Question: I have a site developed in wordpress but something is wrong with the display. When I visit the URL, only HTML codes are displaying on the page.
Hope someone can help me here.

Thanks
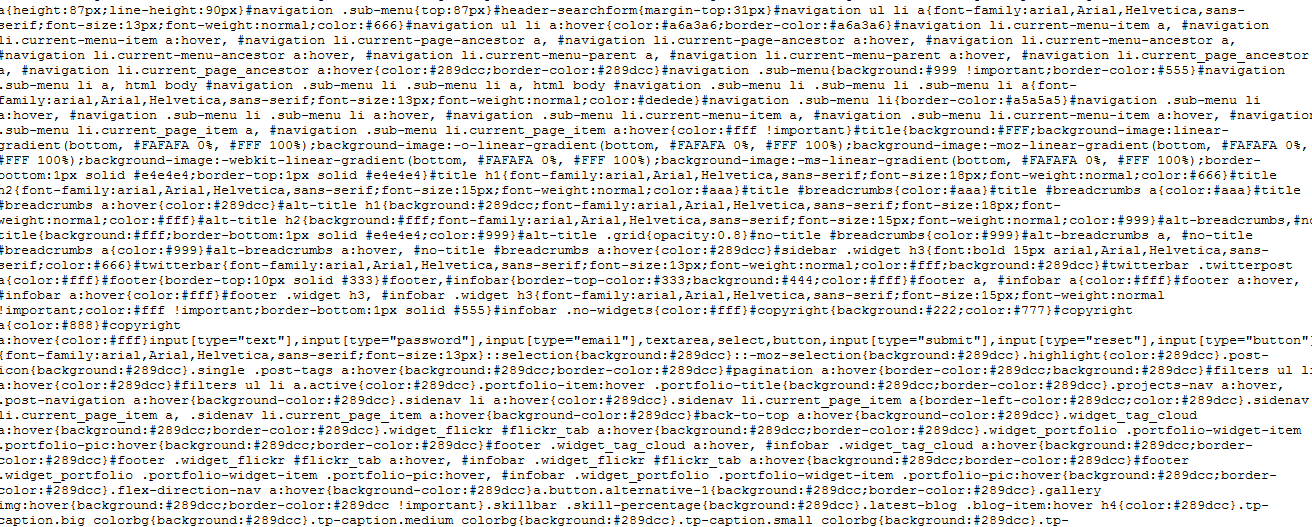
Answer: Please try this:
- deactivating all plugins to see if this resolves the problem. If this works, re-activate the plugins one by one until you find the problematic plugin(s).- Update wordpress to the latest version.